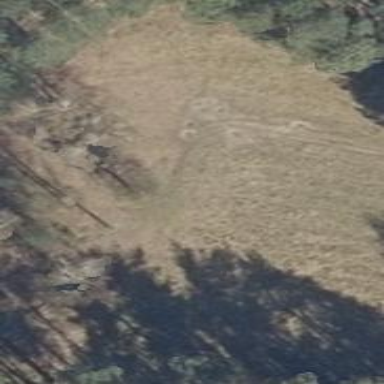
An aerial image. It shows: Grass track with grade4 quality surface.